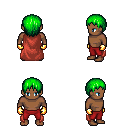
a pixel art fantasy rpg character, male body template, human, dark skin, maroon cape, red pants, green plain hairstyle, gold gloves, four views (front, back, left, right), 2x2 character sprite sheet, small pixel art, hard edges, no anti-aliasing